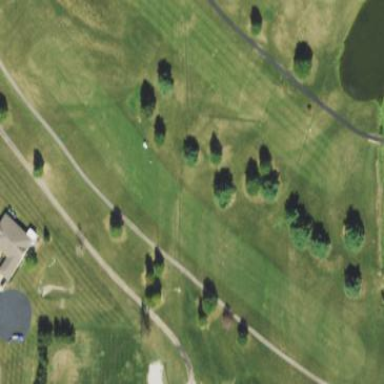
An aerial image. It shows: Golf fairway in the image.